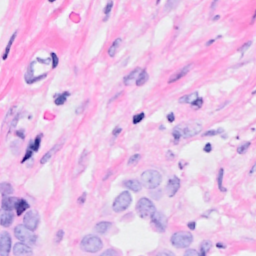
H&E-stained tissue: Breast